Field crop: maize
Growth stage: 2
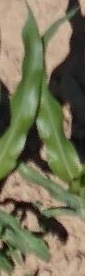
Species: maize